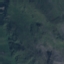
Land use / land cover: HerbaceousVegetation